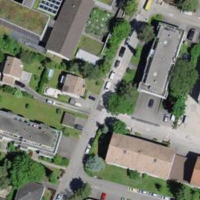
EUNIS habitat code: 55
Species observed at this site:
Convolvulus arvensis